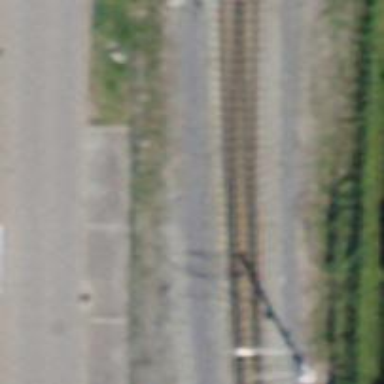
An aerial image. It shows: Narrow-gauge railway track electrified by contact line.